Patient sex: F
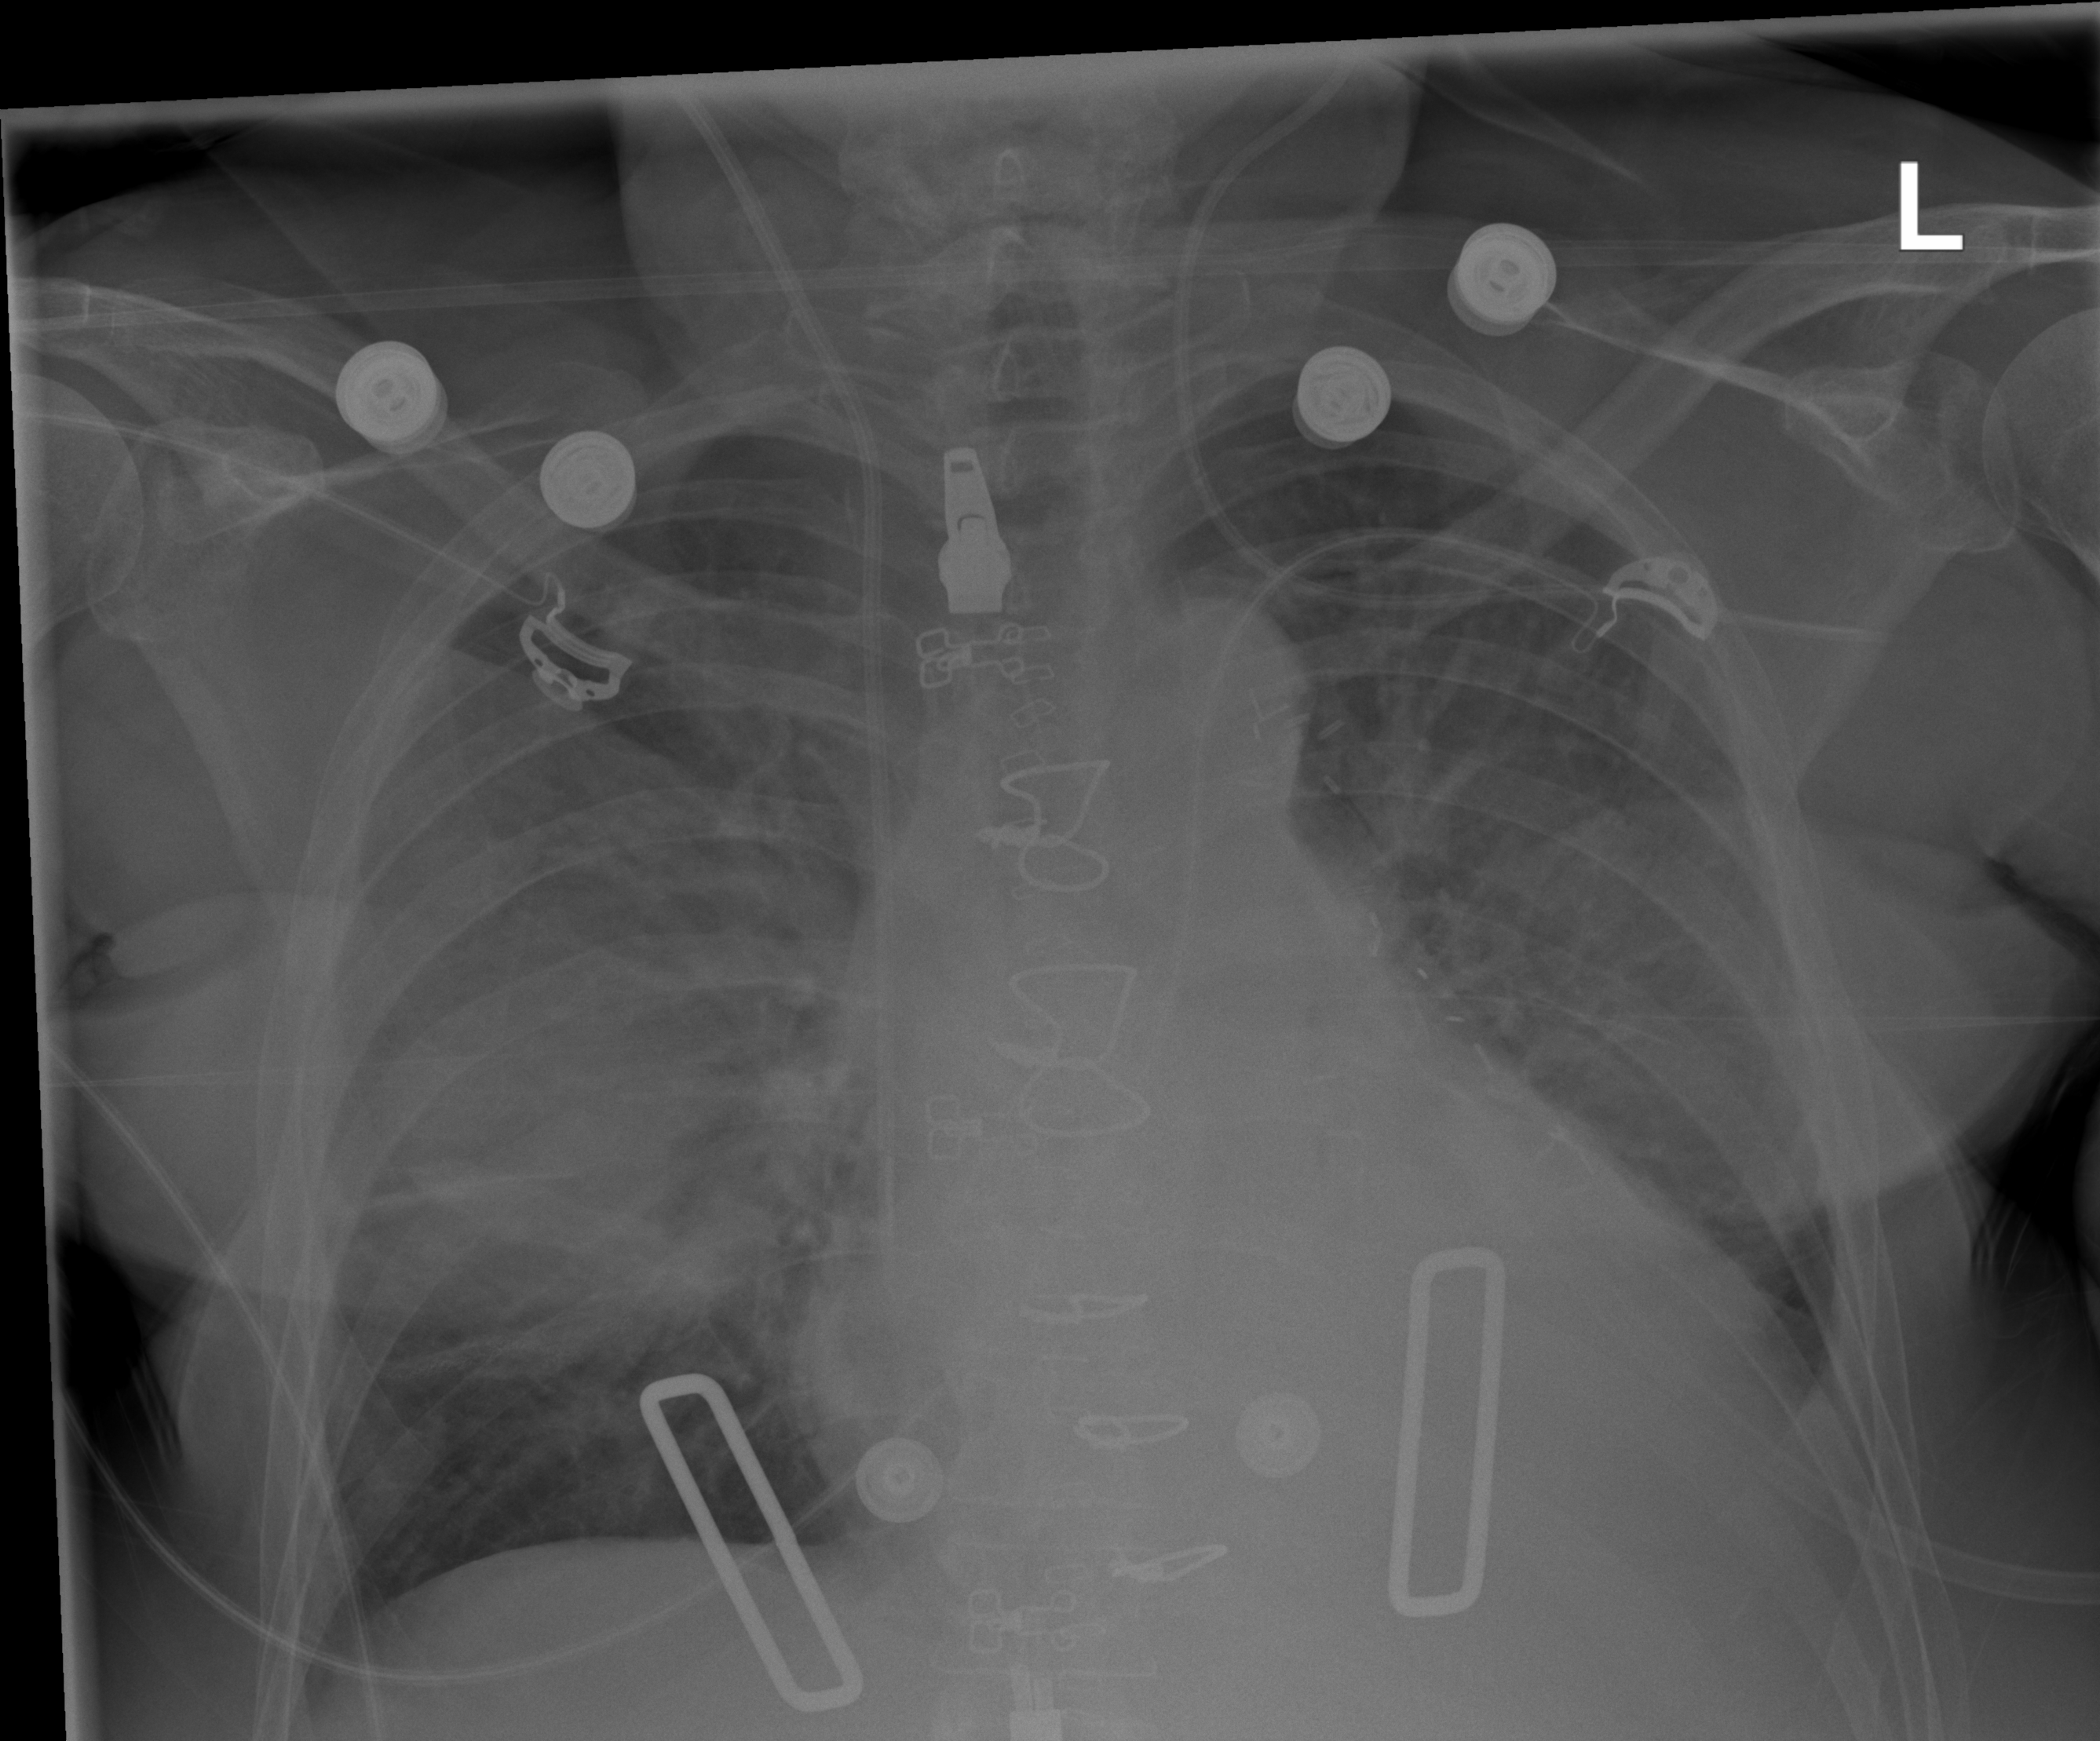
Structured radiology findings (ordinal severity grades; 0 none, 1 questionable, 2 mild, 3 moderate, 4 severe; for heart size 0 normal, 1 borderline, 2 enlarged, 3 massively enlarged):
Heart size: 2
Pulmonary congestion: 1
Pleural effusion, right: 2
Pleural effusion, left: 1
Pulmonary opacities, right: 3
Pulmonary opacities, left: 2
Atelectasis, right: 3
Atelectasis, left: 2